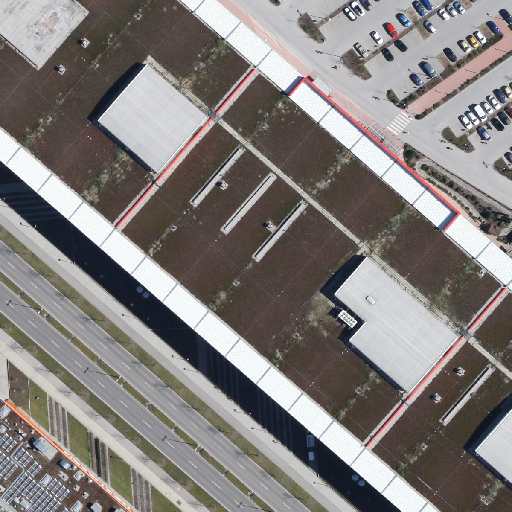
Referring expression: road